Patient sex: M
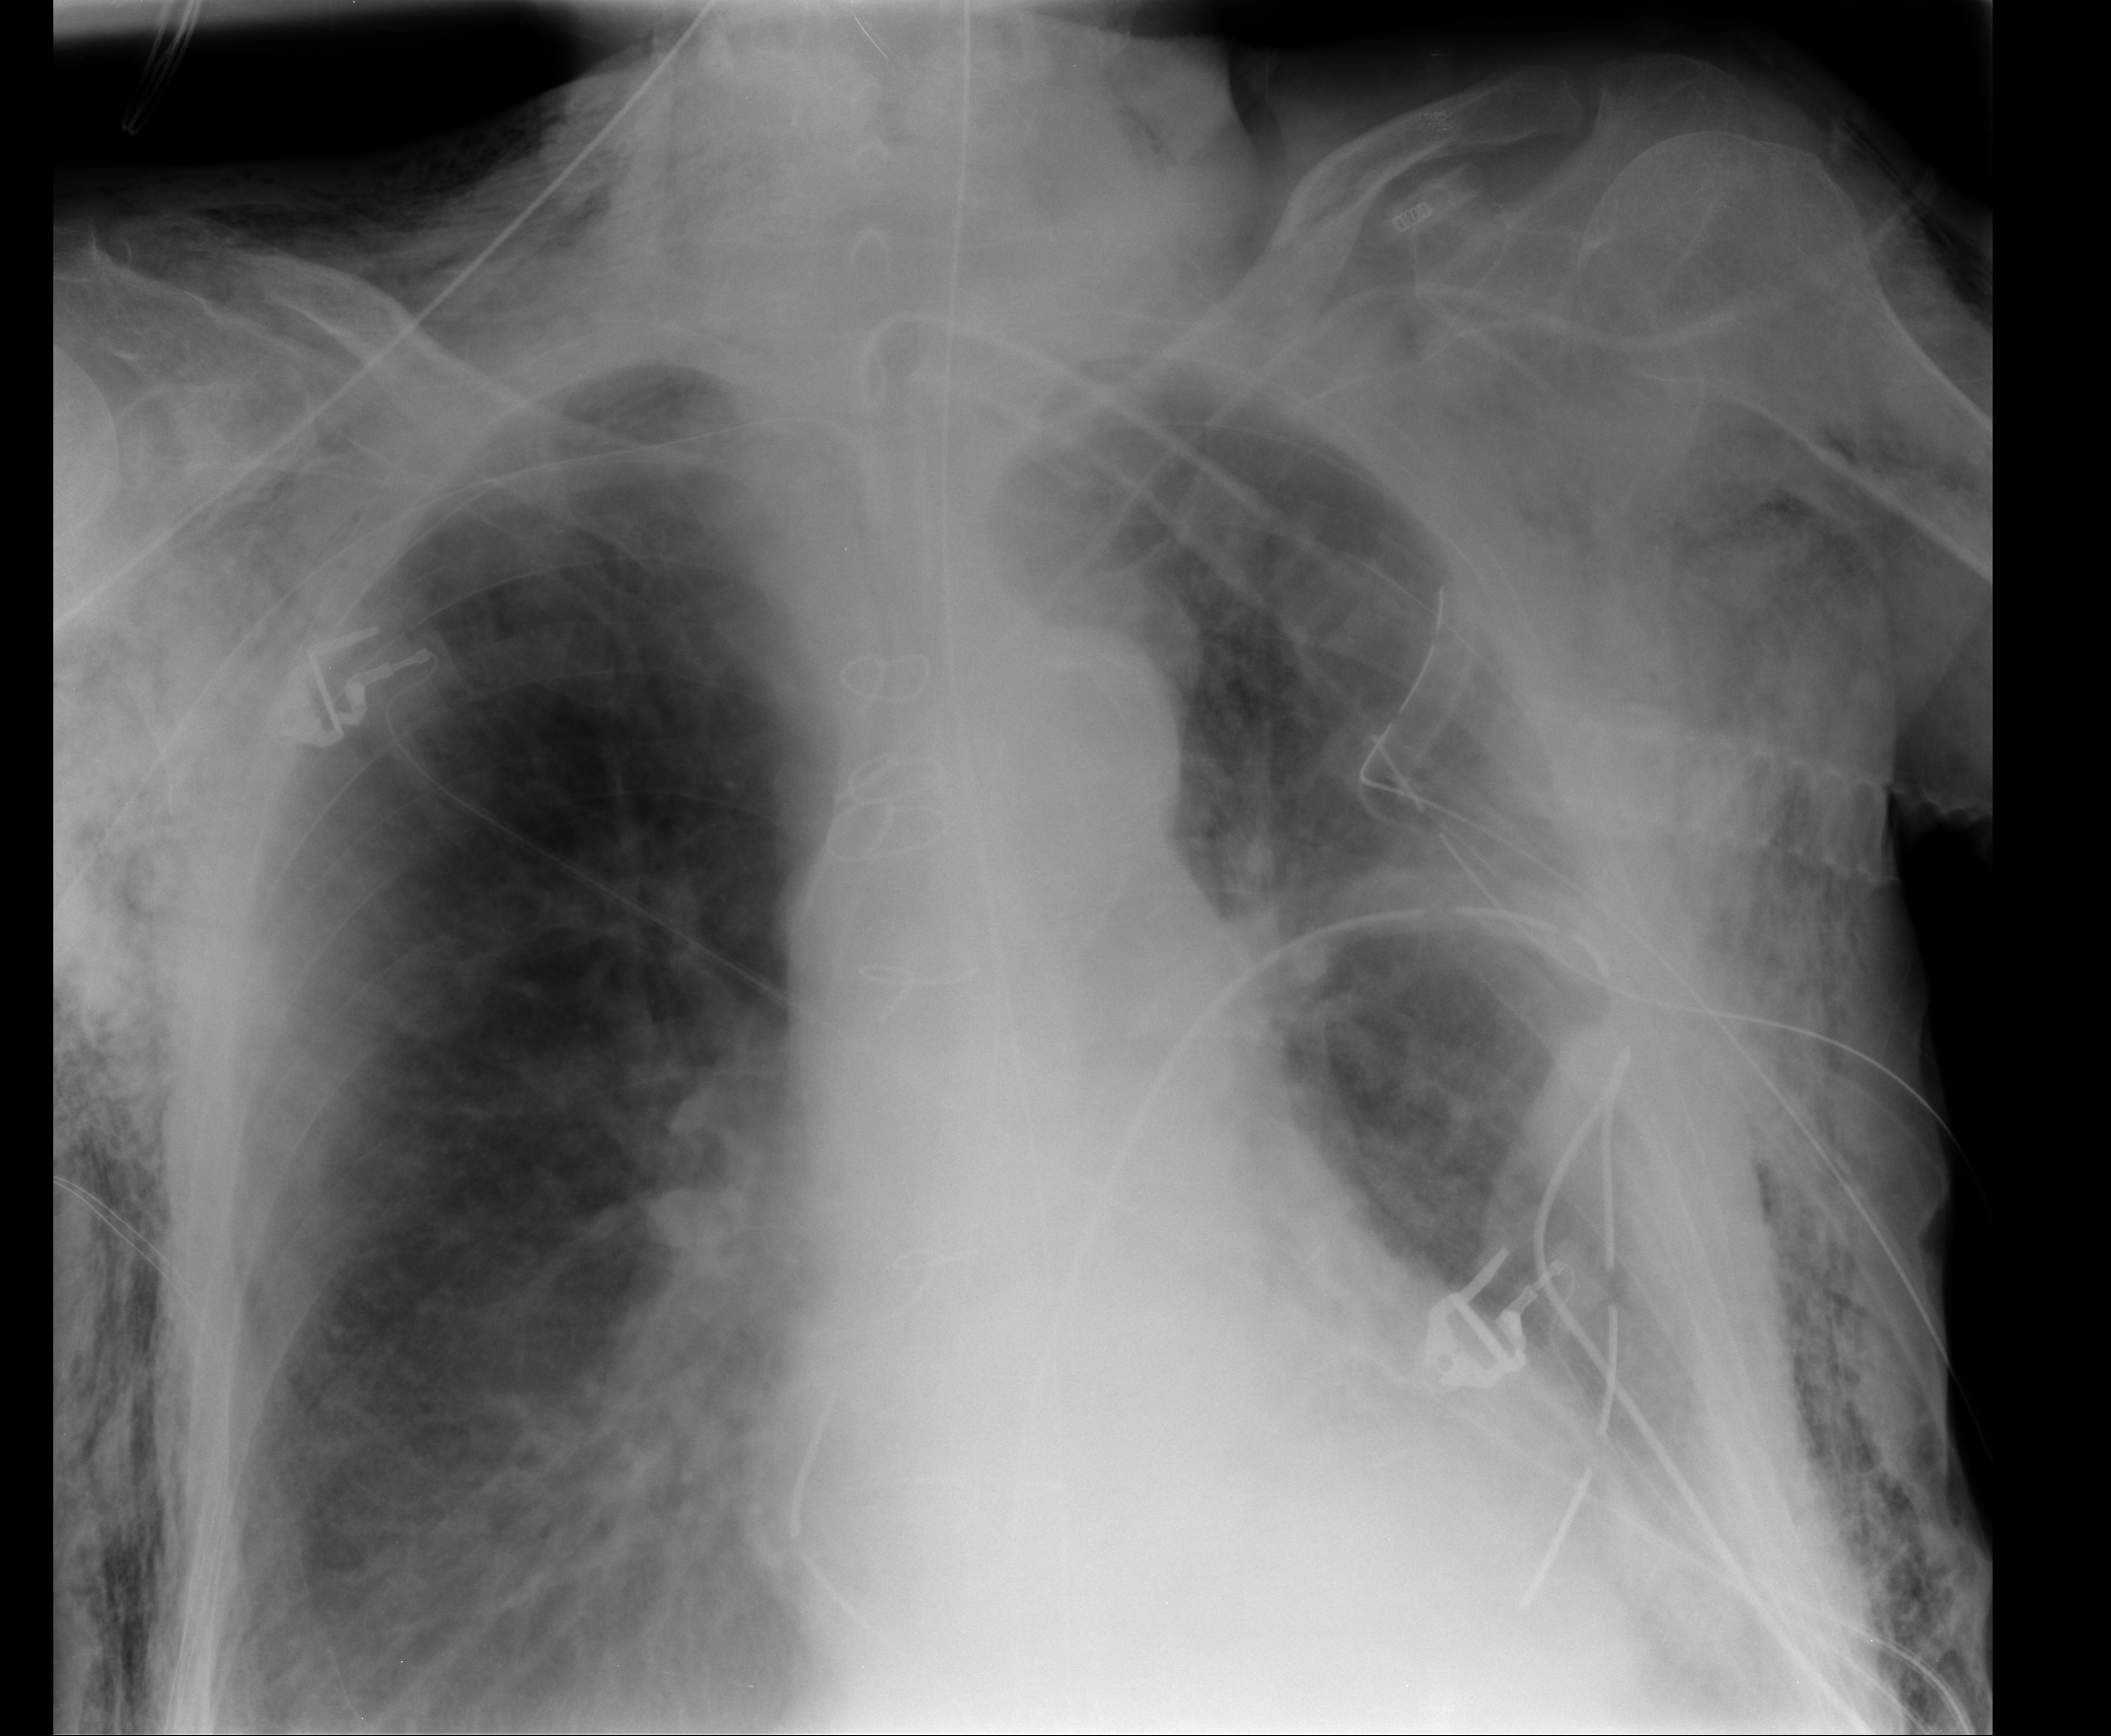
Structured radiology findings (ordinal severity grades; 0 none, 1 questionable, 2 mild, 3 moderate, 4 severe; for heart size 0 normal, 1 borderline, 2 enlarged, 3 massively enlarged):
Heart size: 0
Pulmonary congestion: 0
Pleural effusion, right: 0
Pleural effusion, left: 2
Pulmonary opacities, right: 0
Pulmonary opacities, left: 0
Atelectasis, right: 2
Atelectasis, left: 2